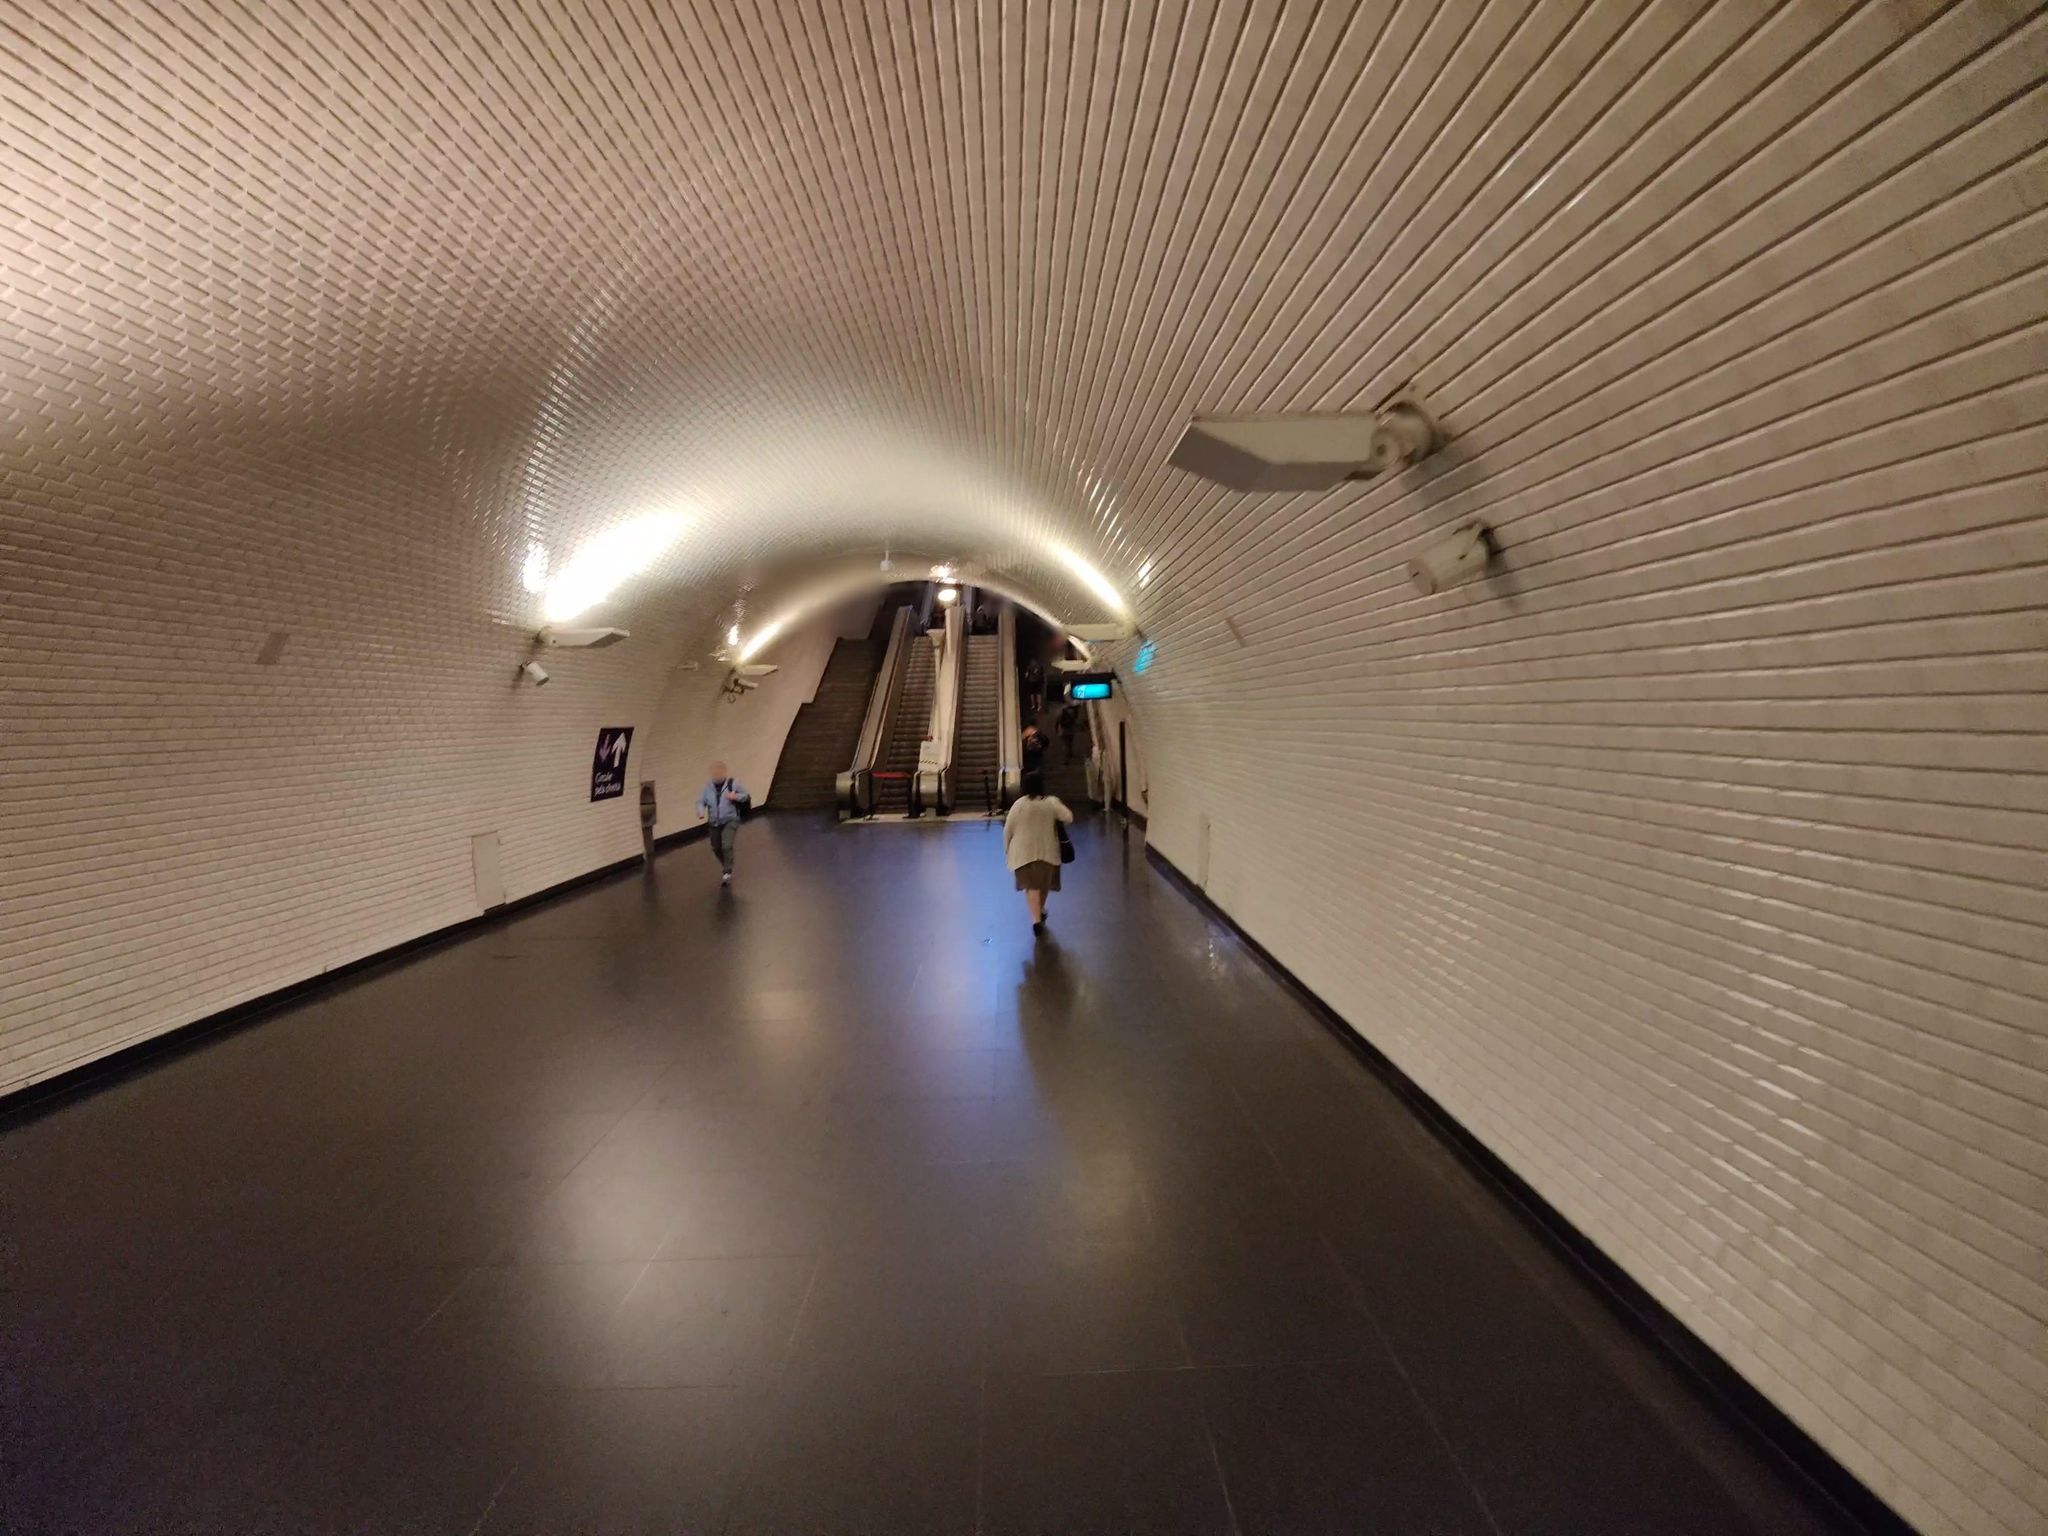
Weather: snowy
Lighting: day
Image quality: slightly poor
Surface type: cycling surface
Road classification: pedestrian, steps, footway
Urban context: urban centre
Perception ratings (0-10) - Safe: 7.16, Lively: 1.47, Beautiful: 8.61, Boring: 2.18, Depressing: 7.83, Wealthy: 2.85